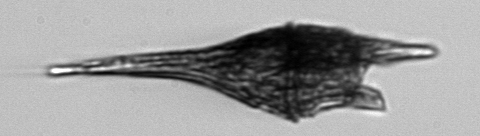
Label: Tripos_furca